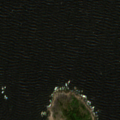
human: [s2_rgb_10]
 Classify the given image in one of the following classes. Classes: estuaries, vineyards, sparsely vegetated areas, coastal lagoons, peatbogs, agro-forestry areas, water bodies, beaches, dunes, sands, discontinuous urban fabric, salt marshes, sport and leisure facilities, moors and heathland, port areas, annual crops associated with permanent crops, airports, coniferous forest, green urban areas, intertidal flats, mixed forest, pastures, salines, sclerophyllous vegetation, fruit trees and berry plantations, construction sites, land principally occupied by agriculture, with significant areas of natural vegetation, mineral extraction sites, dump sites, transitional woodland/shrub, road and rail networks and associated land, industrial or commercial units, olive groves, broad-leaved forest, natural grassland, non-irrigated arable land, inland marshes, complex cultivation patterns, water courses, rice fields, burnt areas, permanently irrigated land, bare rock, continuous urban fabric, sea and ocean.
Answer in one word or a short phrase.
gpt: sea and ocean